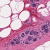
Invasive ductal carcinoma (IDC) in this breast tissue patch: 0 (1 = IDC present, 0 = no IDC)